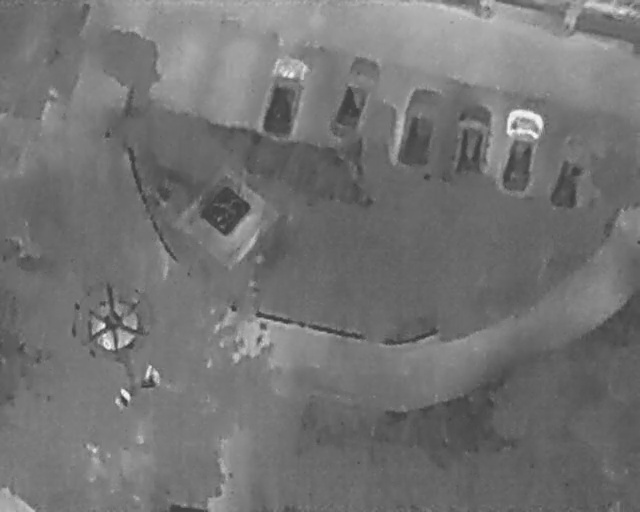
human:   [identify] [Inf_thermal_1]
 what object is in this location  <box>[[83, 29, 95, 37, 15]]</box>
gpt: <ref>1 medium car at the right</ref>